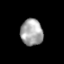
Tissue: skin
Cell type: Epithelial cells
Senescence score: 0.758
Nuclear area (px): 576
Mean DAPI intensity: 166.238